Question: I am using a QTreeWidget to display items in categories. Items will use several columns, but I want categories (ie. root items) to use the full width of the widget.
How can I do that?
And a piece of my code:
'''
class BugsList(QtGui.QDialog):
def __init__(self, parent, reports):
super(BugsList, self).__init__(parent) # Call QDialog constructor
self._tree = QtGui.QTreeWidget(self)
self._tree.setColumnCount(NUMBER_OF_COLUMNS)
# ...
for category, bugs in reports:
category_widget = QtGui.QTreeWidgetItem(self._tree, [category])
# ...
'''
Here is a screenshot of the current state of my application:

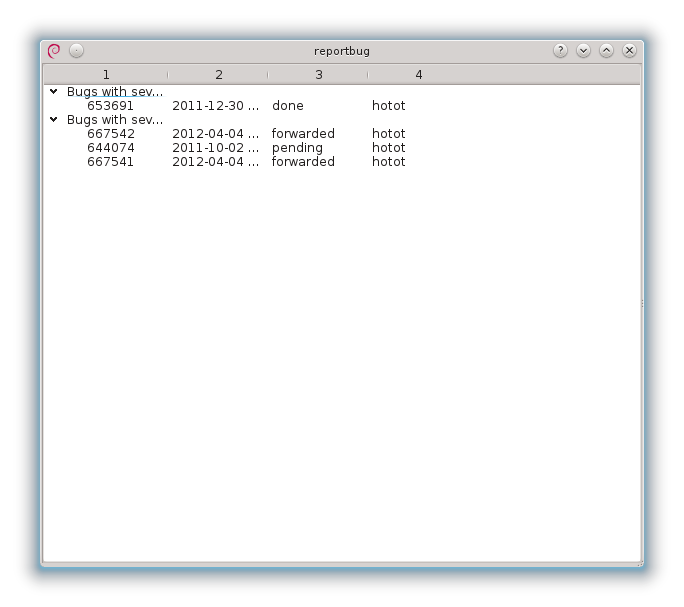
Answer: Fixed with using QTreeWidgetItem::setFirstColumnSpanned.